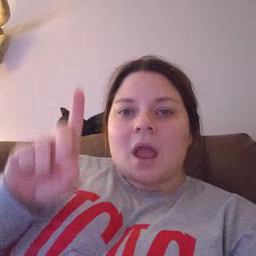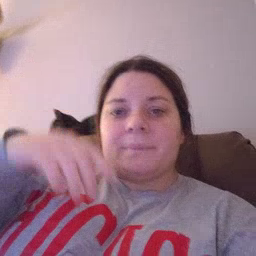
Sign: up